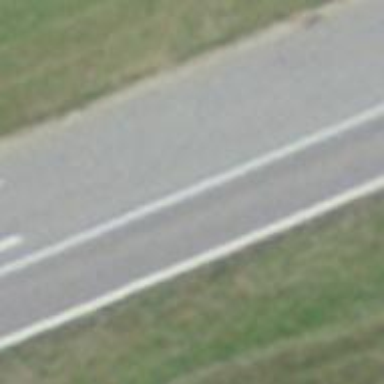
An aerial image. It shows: Primary highway.